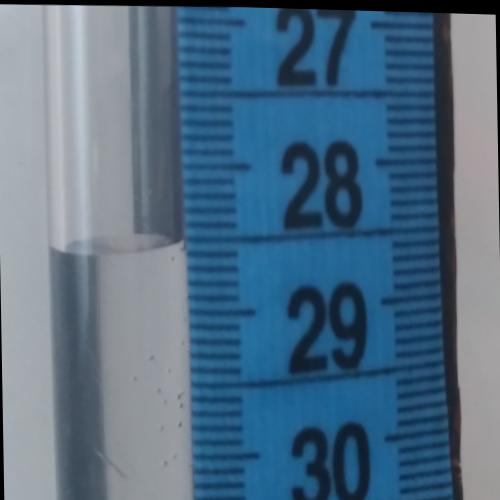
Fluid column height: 28.5 cm